Question: I've created a custom user object in my Django app, but don't have control over user permissions. I believe this is because the Users link isn't appearing in the Auth section of the Django admin site, where permissions are usually controlled.

Why would it not be showing up?
This is from my models.py file:
'''
from django.contrib.auth.models import AbstractBaseUser, BaseUserManager, PermissionsMixin
from django.db import models
class UserManager(BaseUserManager):
def create_user(self, username, password=None):
"""
Creates and saves a user with the given username.
"""
user = self.model()
user.username = username
user.set_password(password)
user.save(using=self._db)
return user
def create_superuser(self, username, password):
"""
Creates and saves a superuser with the given username.
"""
user = self.create_user(username, password=password)
user.is_admin = True
user.is_staff = True
user.is_superuser = True
user.save(using=self._db)
return user
class FooUser(AbstractBaseUser, PermissionsMixin):
username = models.CharField(max_length=40, unique=True, db_index=True)
is_active = models.BooleanField(default=True)
is_admin = models.BooleanField(default=False)
is_staff = models.BooleanField(default=False)
my_time_field = models.DateTimeField(null=True, blank=True)
USERNAME_FIELD = 'username'
objects = UserManager()
class Meta:
app_label = 'foo'
def get_full_name(self):
return self.username
def get_short_name(self):
return self.username
def has_perm(self, perm, obj=None):
return self.is_admin
def has_module_perms(self, app_label):
return self.is_admin
'''
In other apps I extend the user model further as needed:
'''
class CocoUser(FooUser):
mobile_number = models.CharField(max_length=64, blank=True, null=True)
first_name = models.CharField(max_length=128, blank=True, null=True)
last_name = models.CharField(max_length=128, blank=True, null=True)
email = models.CharField(max_length=128, blank=True, null=True)
'''
This is from my settings.py file:
'''
MIDDLEWARE_CLASSES = (
'django.middleware.common.CommonMiddleware',
'django.contrib.sessions.middleware.SessionMiddleware',
'django.middleware.csrf.CsrfViewMiddleware',
'django.contrib.auth.middleware.AuthenticationMiddleware',
'kohlab.force_logout.ForceLogoutMiddleware',
'django.contrib.messages.middleware.MessageMiddleware',
)
INSTALLED_APPS = (
'django.contrib.auth',
'django.contrib.contenttypes',
'django.contrib.sessions',
'django.contrib.sites',
'django.contrib.messages',
'django.contrib.staticfiles',
'django.contrib.admin',
'django.contrib.admindocs',
'django.contrib.humanize',
'django.contrib.messages',
'django_cleanup',
'south',
'myapp',
)
TEMPLATE_CONTEXT_PROCESSORS = (
"django.contrib.auth.context_processors.auth",
"django.contrib.messages.context_processors.messages",
"django.core.context_processors.static",
"kohlab.context_processors.site",
)
AUTHENTICATION_BACKENDS = (
'django.contrib.auth.backends.ModelBackend',
)
AUTH_USER_MODEL = 'myapp.FooUser'
'''
This is from my urls.py file:
'''
from django.conf.urls import patterns, include, url
from django.contrib import admin
admin.autodiscover()
urlpatterns = patterns('',
url(r'^admin/doc/', include('django.contrib.admindocs.urls')),
url(r'^admin/', include(admin.site.urls)),
)
'''
This is from my admin.py file:
'''
from django import forms
from django.contrib import admin
from django.contrib.auth.admin import UserAdmin
from coco.models import CocoUser
class CocoUserCreationForm(forms.ModelForm):
"""A form for creating new users. Includes all the required fields, plus a repeated password."""
class Meta:
model = CocoUser
fields = ('mobile_number', 'email', 'first_name', 'last_name',)
class CocoUserChangeForm(forms.ModelForm):
"""
A form for updating users. Includes all the fields on the user, but replaces the password field with the initial one.
"""
class Meta:
model = CocoUser
fields = ['is_admin', 'is_staff', 'mobile_number', 'first_name', 'last_name', 'email']
def clean_password(self):
# Regardless of what the user provides, return the initial value.
# This is done here, rather than on the field, because the field does not have access to the initial value
return self.initial["password"]
class CocoUserAdmin(UserAdmin):
# The forms to add and change user instances
form = CocoUserChangeForm
add_form = CocoUserCreationForm
# The fields to be used in displaying the CocoUser model.
# These override the definitions on the base UserAdmin that reference specific fields on auth.User.
list_display = ('id', 'first_name', 'last_name', 'email', 'mobile_number', 'is_admin', 'is_staff',)
list_filter = ('is_admin',)
fieldsets = (
(None, {'fields': ('is_admin', 'is_staff', 'mobile_number', 'first_name', 'last_name', 'email',)}),
)
add_fieldsets = (
(None, {
'classes': ('wide',),
'fields': ('mobile_number', 'email', 'first_name', 'last_name',)}
),
)
search_fields = ('id', 'mobile_number', 'email', 'first_name', 'last_name',)
ordering = ('last_name', 'first_name',)
filter_horizontal = ()
# Now register the new UserAdmin...
admin.site.register(CocoUser, CocoUserAdmin)
'''
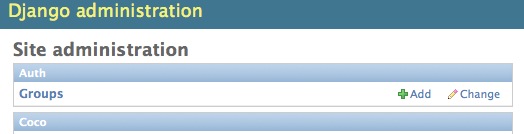
Answer: In the end, the solution was rather simple. I had to 'fieldsets'.
With a custom class like that, there will be no Users link in the Auth section, because the custom class takes over -- including permissions. These settings won't be evident though, unless ''groups'' and ''user_permissions'' are added to 'fieldsets'.
That CocoUserAdmin 'fieldsets' fix is the key. Along the way, I converted FooUser to be a subclass of AbstractUser. This might have been unnecessary; the permissions may well have been there when CocoUser was a subclass of AbstractBaseUser too, but I'm not sure.
From my final models.py file:
'''
from django.contrib.auth.models import AbstractUser
from django.db import models
class FooUser(AbstractUser):
my_time_field = models.DateTimeField(null=True, blank=True)
class CocoUser(FooUser):
mobile_number = models.CharField(max_length=64, blank=True, null=True)
'''
From my final admin.py file:
'''
from django import forms
from django.contrib import admin
from django.contrib.auth.admin import UserAdmin
from coco.models import CocoUser
class CocoUserCreationForm(forms.ModelForm):
"""A form for creating new users."""
class Meta:
model = CocoUser
fields = ('username', 'mobile_number', 'email', 'first_name', 'last_name',)
class CocoUserChangeForm(forms.ModelForm):
"""
A form for updating users. Includes all the fields on the user.
"""
class Meta:
model = CocoUser
fields = ['username', 'password', 'first_name', 'last_name', 'email', 'is_active', 'is_staff', 'is_superuser', 'groups', 'user_permissions', 'last_login', 'date_joined',
'my_time_field', 'mobile_number',]
class CocoUserAdmin(UserAdmin):
# The forms to add and change user instances
form = CocoUserChangeForm
add_form = CocoUserCreationForm
# The fields to be used in displaying the CocoUser model.
# These override the definitions on the base UserAdmin that reference specific fields on auth.User.
list_display = ('id', 'first_name', 'last_name', 'email', 'mobile_number',)
fieldsets = (
(None, {'fields': ('username', 'password',)}),
('Personal info', {'fields': ('first_name', 'last_name', 'email', 'date_joined', 'last_login', 'is_online',)}),
('Permissions', {'fields': ('is_active', 'is_staff', 'is_superuser', 'groups', 'user_permissions',)}),
('Coco', {'fields': ('my_time_field', 'mobile_number',)}),
)
add_fieldsets = (
(None, {
'classes': ('wide',),
'fields': ('username', 'mobile_number', 'email', 'first_name', 'last_name',)}
),
)
search_fields = ('id', 'mobile_number', 'email', 'first_name', 'last_name',)
ordering = ('last_name', 'first_name',)
class Meta:
model = CocoUser
'''